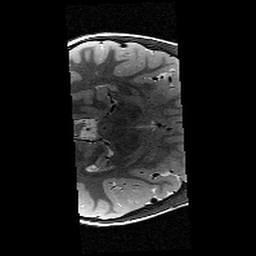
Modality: T2w
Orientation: axial
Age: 9
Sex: male
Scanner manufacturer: siemens
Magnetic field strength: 3 T
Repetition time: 9.23 s
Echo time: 0.067 s